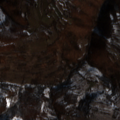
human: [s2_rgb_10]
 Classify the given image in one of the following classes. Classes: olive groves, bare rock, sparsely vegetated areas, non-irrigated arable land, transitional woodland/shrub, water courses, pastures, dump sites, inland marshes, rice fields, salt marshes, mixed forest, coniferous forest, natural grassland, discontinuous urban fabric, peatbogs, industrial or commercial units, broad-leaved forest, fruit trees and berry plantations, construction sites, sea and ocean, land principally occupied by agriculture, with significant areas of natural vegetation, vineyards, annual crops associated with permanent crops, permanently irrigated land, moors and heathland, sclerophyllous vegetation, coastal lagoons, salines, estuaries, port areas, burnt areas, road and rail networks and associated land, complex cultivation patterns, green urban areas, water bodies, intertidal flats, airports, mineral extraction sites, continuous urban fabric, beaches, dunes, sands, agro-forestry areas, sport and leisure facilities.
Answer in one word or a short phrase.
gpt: pastures, complex cultivation patterns, land principally occupied by agriculture, with significant areas of natural vegetation, broad-leaved forest